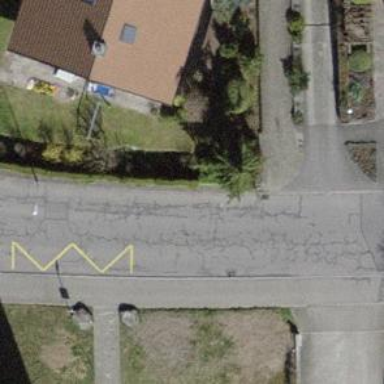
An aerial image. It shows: Bus stop with stop position for public transport.